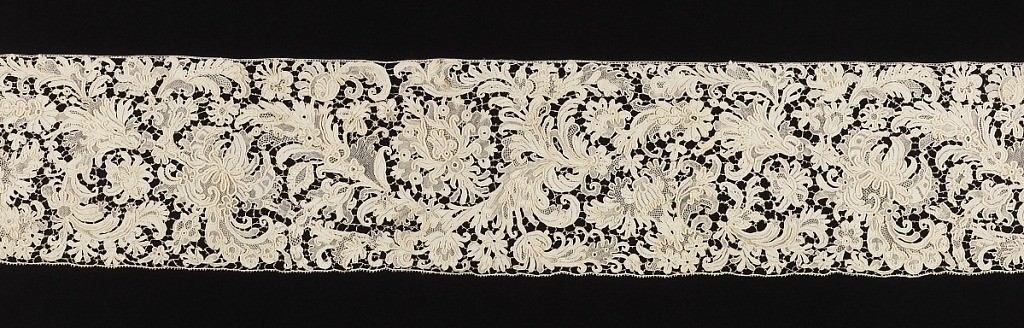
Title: Border
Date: late 17th century
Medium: linen Technique: needle lace
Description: Needlepoint lace border. Elaborate, emerging vine and foliage design.